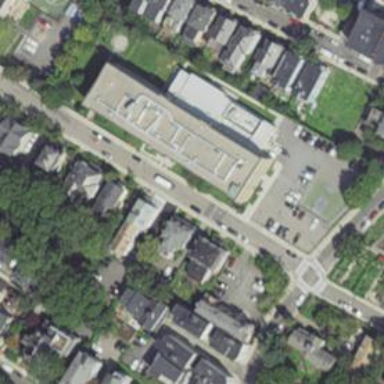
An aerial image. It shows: School.